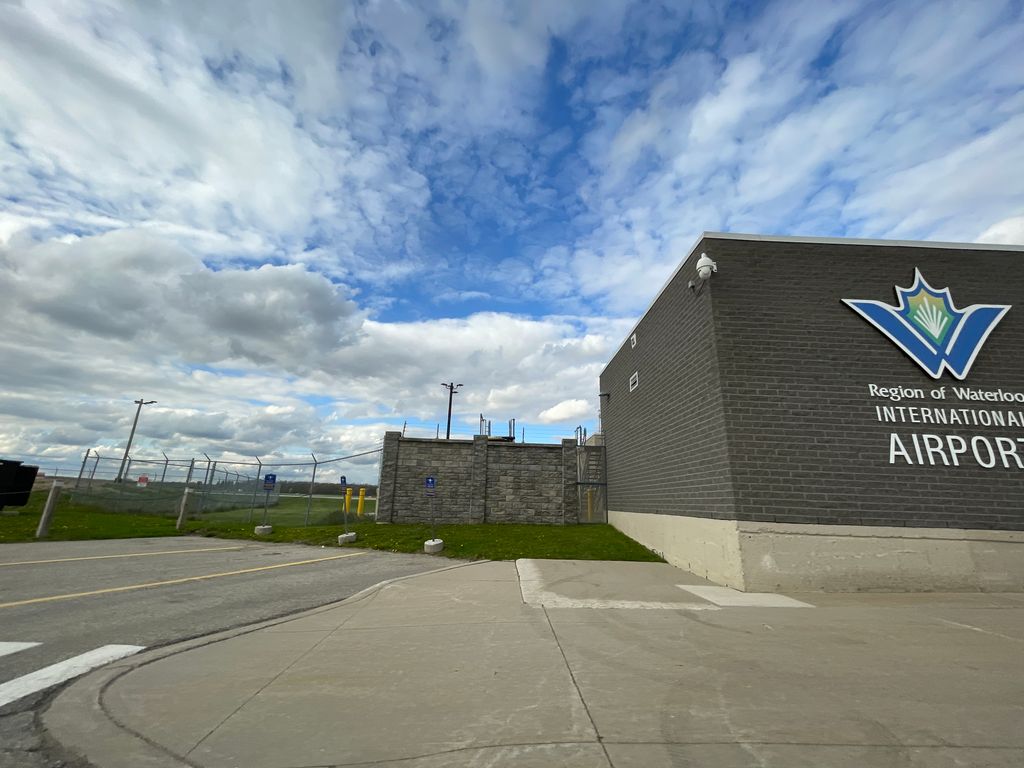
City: kitchener-waterloo